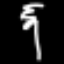
Label: palm tree